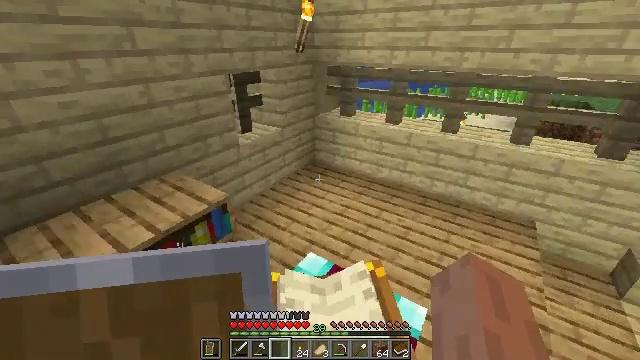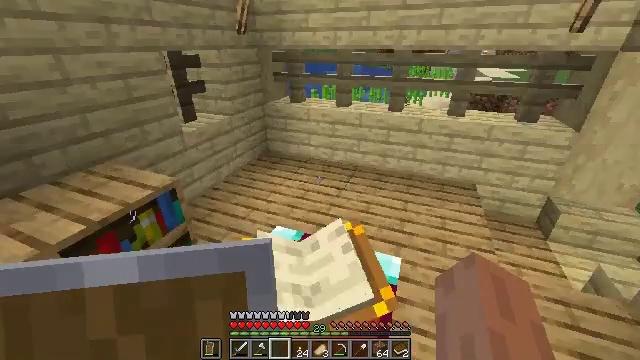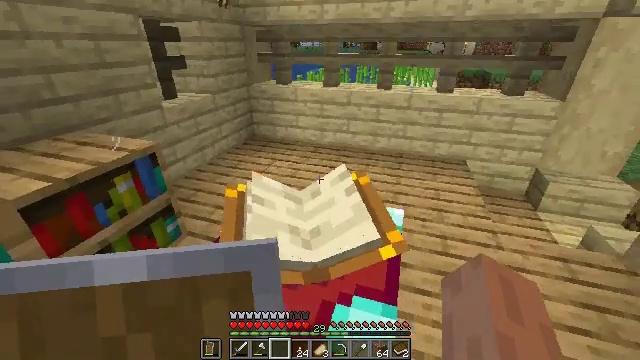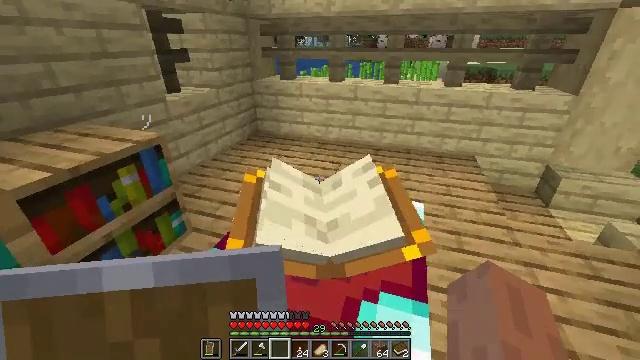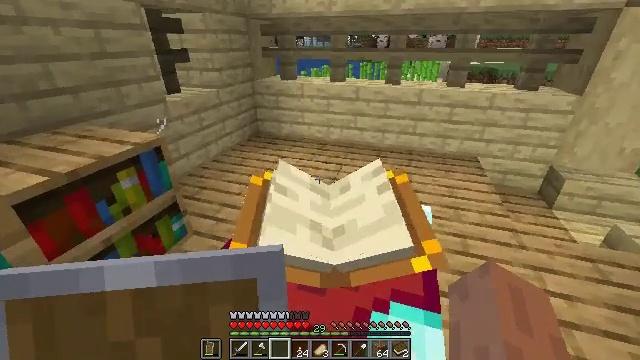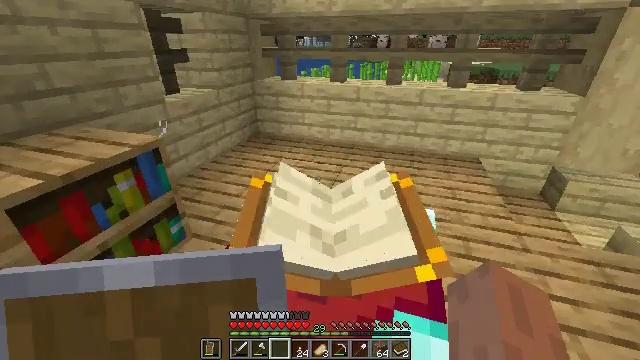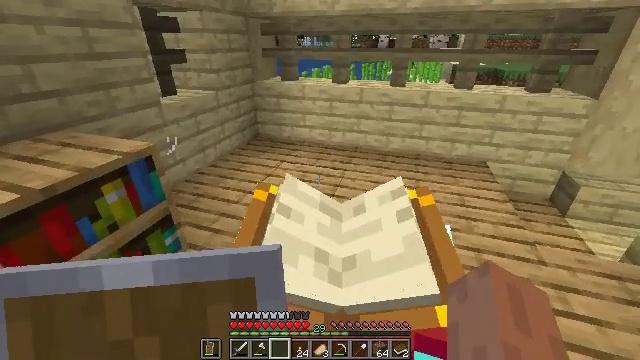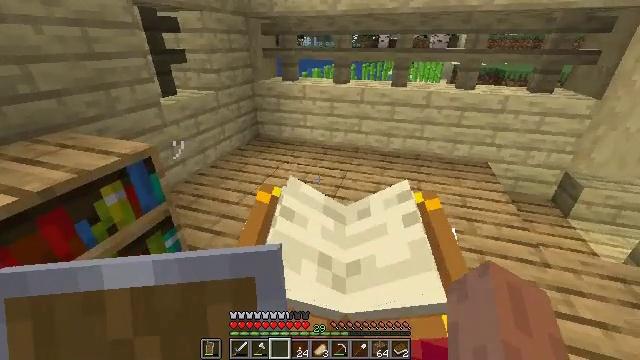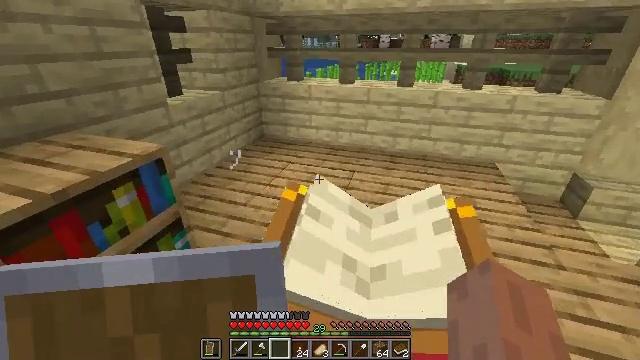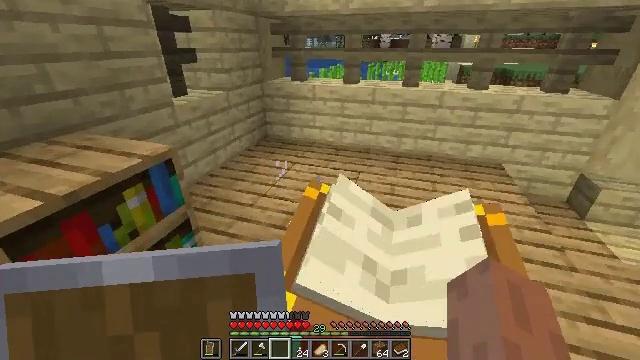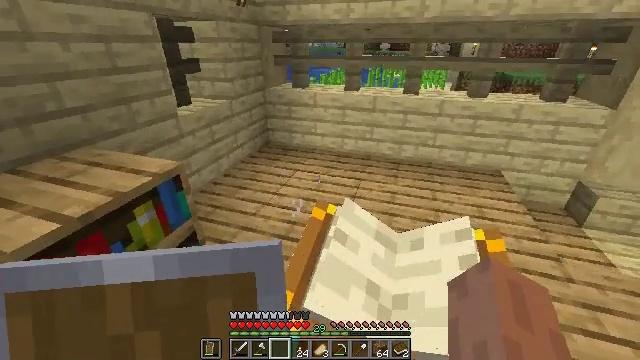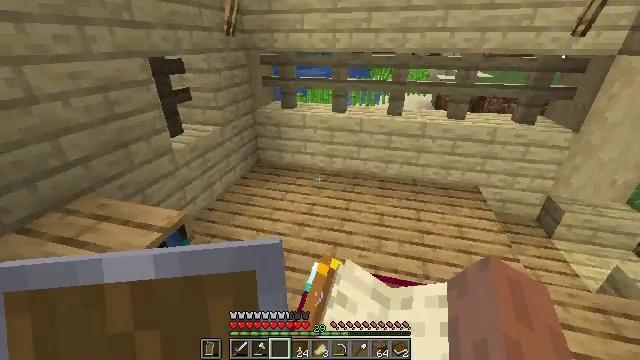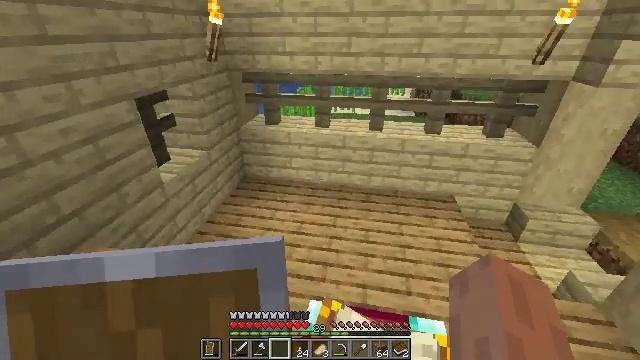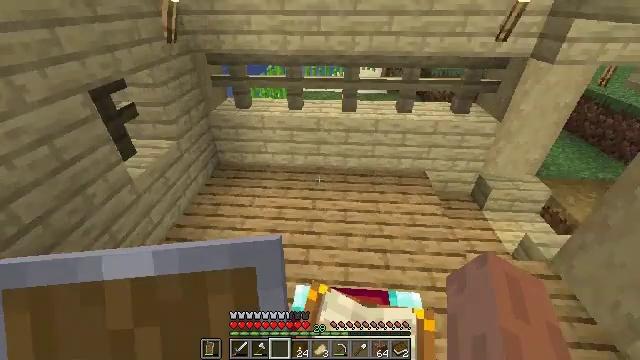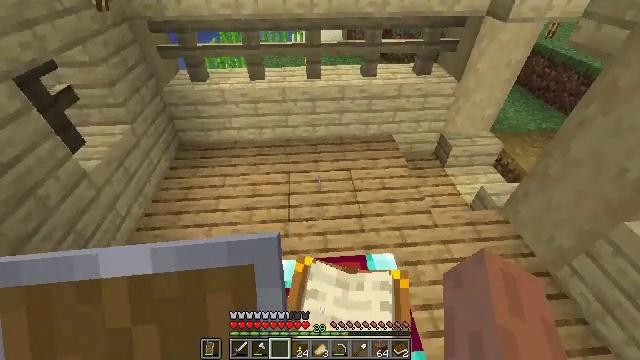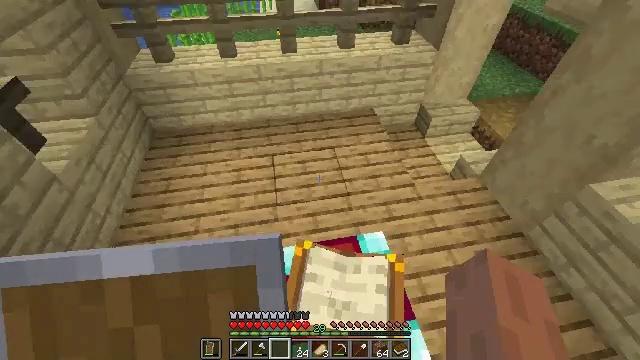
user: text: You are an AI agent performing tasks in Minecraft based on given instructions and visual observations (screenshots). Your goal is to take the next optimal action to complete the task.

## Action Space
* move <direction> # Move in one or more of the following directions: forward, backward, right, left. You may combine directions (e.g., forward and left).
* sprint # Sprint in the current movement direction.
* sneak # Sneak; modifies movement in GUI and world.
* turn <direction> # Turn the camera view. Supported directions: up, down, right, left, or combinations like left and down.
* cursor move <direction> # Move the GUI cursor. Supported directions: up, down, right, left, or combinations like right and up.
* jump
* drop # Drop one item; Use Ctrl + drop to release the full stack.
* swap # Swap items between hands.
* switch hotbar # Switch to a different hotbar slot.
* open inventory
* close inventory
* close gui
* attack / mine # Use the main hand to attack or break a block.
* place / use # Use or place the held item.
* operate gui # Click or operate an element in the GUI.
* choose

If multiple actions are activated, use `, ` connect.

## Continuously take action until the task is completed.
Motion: motion action
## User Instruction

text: Interact with the crafting table and craft a fishing rod.
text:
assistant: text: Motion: move forward, turn right
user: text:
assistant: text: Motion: move forward, turn right
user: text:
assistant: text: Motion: move forward
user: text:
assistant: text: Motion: no_op
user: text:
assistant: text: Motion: move forward
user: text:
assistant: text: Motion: move forward
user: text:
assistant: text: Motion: move forward
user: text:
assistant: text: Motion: move forward
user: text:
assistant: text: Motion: move forward
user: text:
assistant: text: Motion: move forward, jump
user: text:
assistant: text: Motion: move forward, turn right, jump
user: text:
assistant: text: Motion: move forward, turn right and down, jump
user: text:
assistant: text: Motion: move forward, turn right and down, jump
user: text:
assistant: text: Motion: move forward, turn right and down, jump
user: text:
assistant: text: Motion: move forward, turn right and down
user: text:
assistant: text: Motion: move forward, turn right and down
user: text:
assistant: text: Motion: move forward
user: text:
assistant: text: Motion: move forward, turn right
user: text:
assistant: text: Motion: move forward, turn right
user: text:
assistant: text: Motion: no_op
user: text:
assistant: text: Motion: no_op
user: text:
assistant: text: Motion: move forward
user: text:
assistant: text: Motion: move forward, turn right
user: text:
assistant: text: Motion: no_op
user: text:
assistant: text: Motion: move forward
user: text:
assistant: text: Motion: move forward
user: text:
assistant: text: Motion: move forward
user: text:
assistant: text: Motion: move forward
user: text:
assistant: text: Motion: move forward
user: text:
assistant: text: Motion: move forward